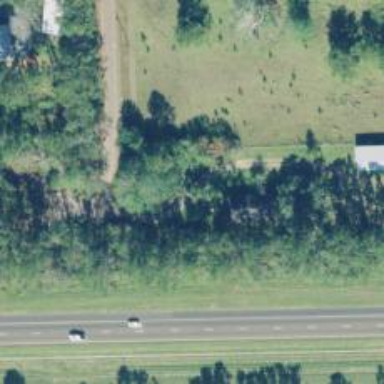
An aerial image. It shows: Driveway leading to service road.